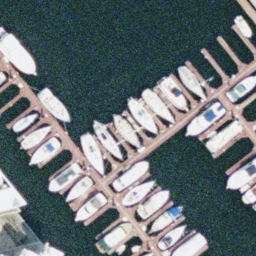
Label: harbor